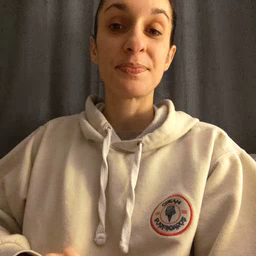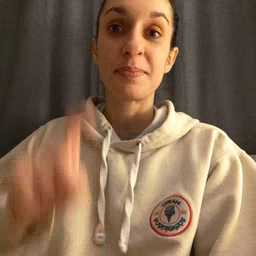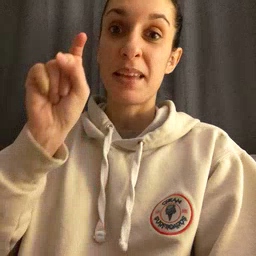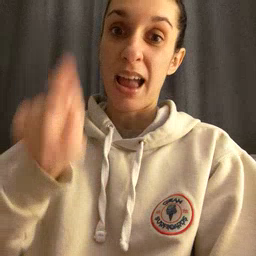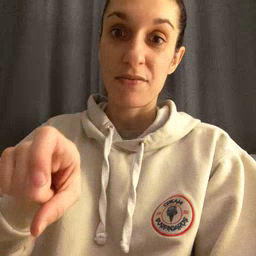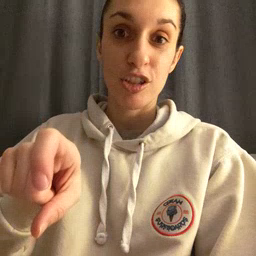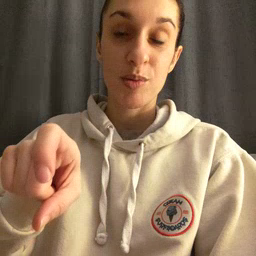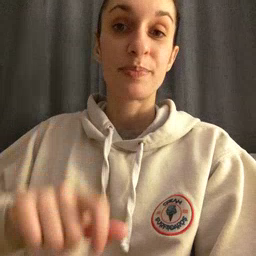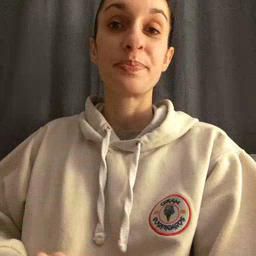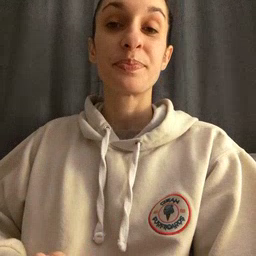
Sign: haveto